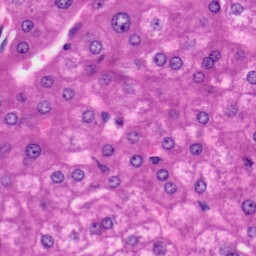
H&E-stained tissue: Liver